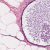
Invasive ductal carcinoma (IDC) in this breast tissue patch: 0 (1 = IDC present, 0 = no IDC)